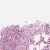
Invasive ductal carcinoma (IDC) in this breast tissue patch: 0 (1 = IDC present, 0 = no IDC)